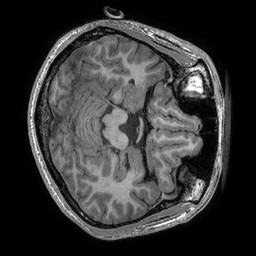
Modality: T1w
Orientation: axial
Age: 26
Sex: male
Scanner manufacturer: ge
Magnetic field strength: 3 T
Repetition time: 0.006652 s
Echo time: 0.002928 s